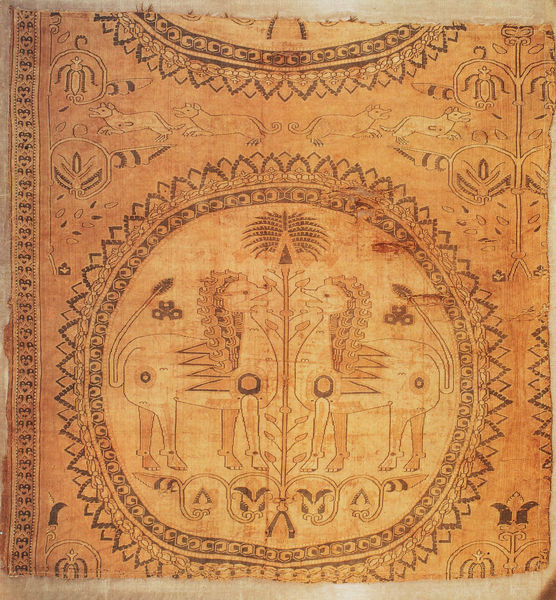
Titel: Reliquienhülle des hl. Amon aus Toulouse.
Institution: Nancy, Musée Lorrain
Schlagwörter: baum, gelb, ocker, blume, braun, orange, schwarz, tiere, tuch, beige, muster, ornament, teppich, gold, stoff, pflanze, kreis, rund, ranken, beine, mähne, zwei, afrika, essen, gobelin, wandteppich, symmetrie, ornamente, verzierung, palme, eckig, rechteck, symmetrisch, jagd, löwen, fabelwesen, löwe, textil, rnd, ocer, bläter, verblasst, verwaschen, plamette